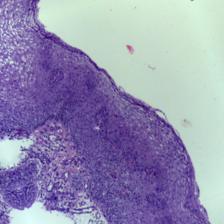
Diagnosis: Normal